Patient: sex M, age 45
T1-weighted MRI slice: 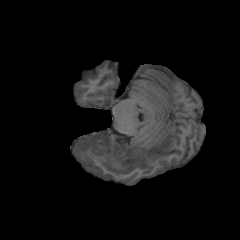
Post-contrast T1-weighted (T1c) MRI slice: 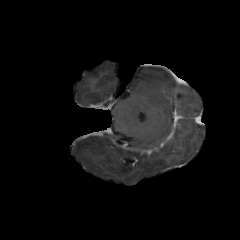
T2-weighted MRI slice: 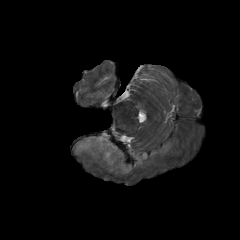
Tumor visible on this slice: yes
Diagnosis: Astrocytoma, IDH-mutant
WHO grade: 2